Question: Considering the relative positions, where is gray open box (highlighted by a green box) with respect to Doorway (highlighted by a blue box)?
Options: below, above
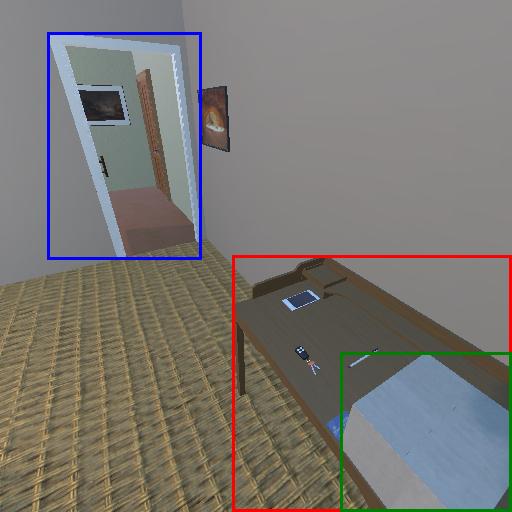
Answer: below